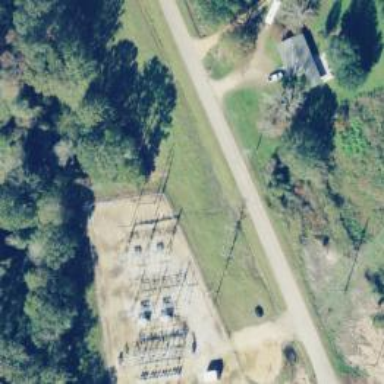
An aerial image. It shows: There is distribution substation enclosed by fence.